Question: Whenever I mouse over any imported.. anything in Juno, Eclipse immediately hangs.
Editing Java files - types, classes, annotations, the import itself - mousing over anything to view the javadoc will instantly hang eclipse.
Also happens with auto-completes if the popup stays open for more than a second.
Here's the error:

Running:
'''
java version "1.7.0_15"
Java(TM) SE Runtime Environment (build 1.7.0_15-b03)
Java HotSpot(TM) 64-Bit Server VM (build 23.7-b01, mixed mode)
'''
The latest Eclipse Juno (Java EE) 64bit
Win7 x64.
There shouldn't be any incompatibilities there (All x64).
Looking around the proposed fixes are either related to Java 6, or say to delete 'Mylyn', which I've done but no fix.
This error happens consistently every single time.
Edit:
And to make things more annoying, the log in the .metadata folder is empty.
I'm assuming I'm missing something obvious as the on my other laptop works fine. And searching just gets me unreadable mailing lists, or bug trackers saying it's fixed - when clearly it's not in this case.
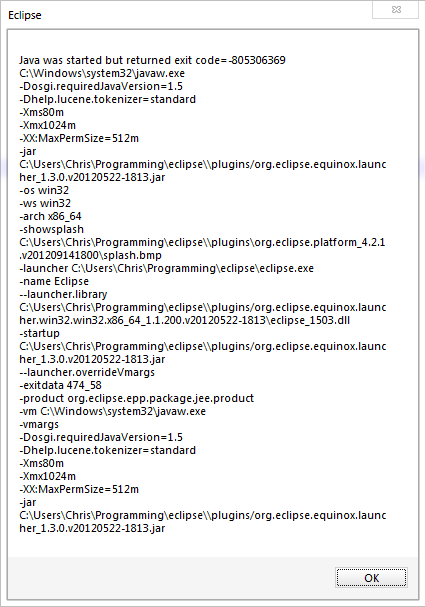
Answer: :
So, the incriminated popups are displaying an HTML snippet. This snippet is rendered using .
The same is used to render HTML Help files (files with extension ). On my computer, i discovered that i was not able to open any HTML Help file: the HTML Help Executable () was crashing at launch.
After some more research (i won't go through all the details of the search), it appeared that the drivers for my display adapter, which is an nVidia GeForce 540M, were at fault. They were outdated, and their installation got probably corrupted.
After updating the drivers, the system was back to normal: i can open HTML Help files again, and Eclipse is no more crashing when displaying those little HTML filled popups !
So, the first step for you would be to check that you can open an HTML Help file correctly. Then you should check your display adapter driver installation... If it does not solve your problem, there can be many reasons for mshtml.dll file to crash, try to make something using mshtml.dll crash: this crash might give you more information than when eclipse brutally exits.
(note that the corrupted drivers prevented the execution of the standard driver installer package downloaded from nVidia. I had to go to the device manager, open the properties for my display adapter, then click the "update driver" button. everything went smoothly, and automatically, from there)
(note also that my system is running Windows 7 64-bit)